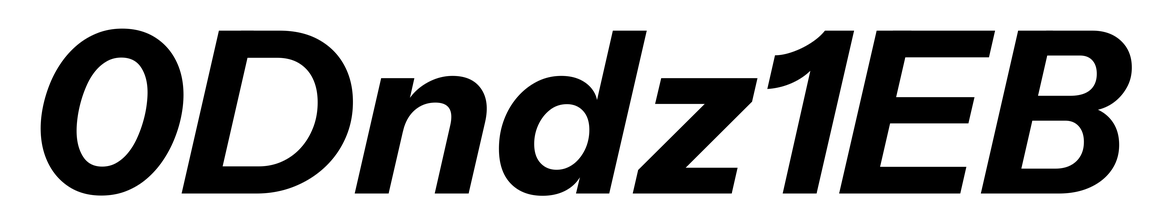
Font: InstrumentSans-Italic_Bold_Italic